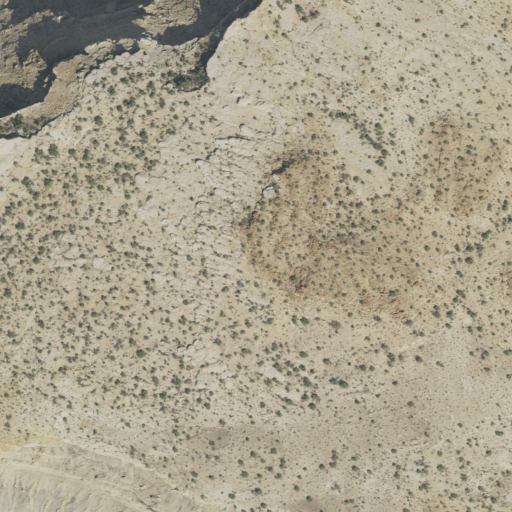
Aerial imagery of mountain in Utah named Hatch Mesa containing shrub and barren land